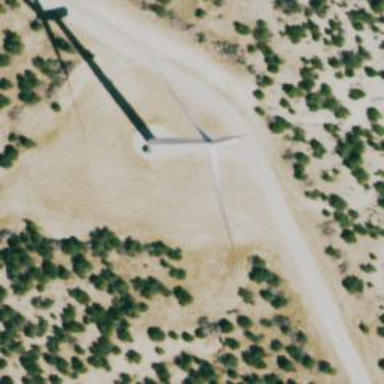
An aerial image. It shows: Wind generator powered by horizontal axis wind turbine.